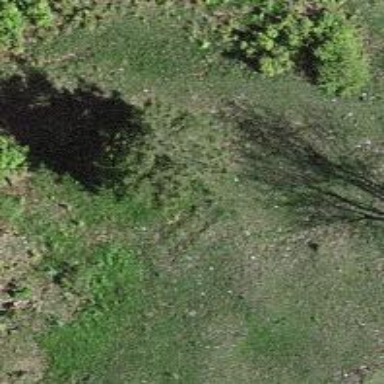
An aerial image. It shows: Single tag "natural: tree."